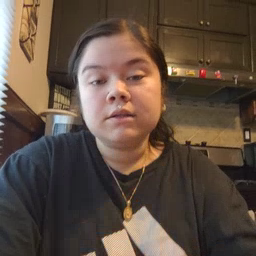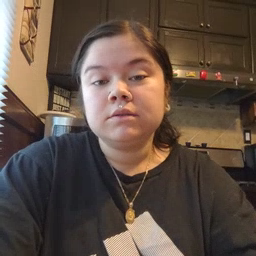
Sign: bug